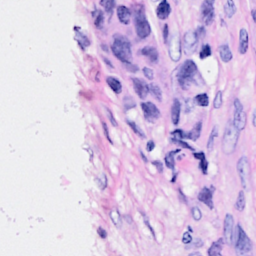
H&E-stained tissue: Breast